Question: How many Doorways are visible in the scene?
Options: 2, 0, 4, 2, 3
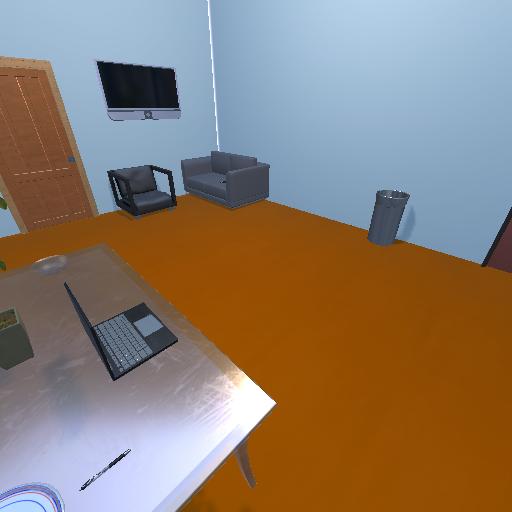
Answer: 2